Question: I've been searching a while now for a good looking chart visualization solution for my project and I finally found it (<URL>. I also posted this question on the discussion board there but I did not have a reply...
I've been playing around a little with the charts and I really love them. Very smooth and beautiful. There is 1 thing I need a little more information about and that is how I can add ChartSeries at runtime.
EDIT: I managed to add bars on runtime but there is some bug I can't seem to figure out. Let's start with an image:

As you can see in the image, the titles on the axis are correct and scale when I scale the window. The problem here are the bars. The bars seem to have a fixed width and don't want to fit on the screen. The way I did this is as follow:
In XAML I placed the control like this:
'''
<chart:StackedColumnChart ChartTitle="Total"
ChartSubTitle="(800)"
Series="{Binding Bars}">
</chart:StackedColumnChart>
'''
In my code behind I added the Bars like this:
'''
using System;
using System.Collections.Generic;
using De.TorstenMandelkow.MetroChart;
using System.Collections.ObjectModel;
namespace AutoShop
{
class OccupationChartGroupViewModel
{
public OccupationChartGroupViewModel()
{
List<Tuple<string, int, double>> reqProdHoursPerWeek = DbServiceSegmentRequirement.GetProdSegReq();
List<Tuple<string, int, double>> reqPlanHoursPerWeek = DbServiceSegmentRequirement.GetPlanSegReq();
List<Tuple<string, int, double>> reqRepairHoursPerWeek = DbServiceSegmentRequirement.GetRepairSegReq();
List<Tuple<string, int, double>> reqHoursPerWeek = new List<Tuple<string, int, double>>();
reqHoursPerWeek.AddRange(reqProdHoursPerWeek);
reqHoursPerWeek.AddRange(reqPlanHoursPerWeek);
reqHoursPerWeek.AddRange(reqRepairHoursPerWeek);
reqHoursPerWeek.Sort();
switch (reqHoursPerWeek[0].Item2.ToString())
{
case "0":
if (reqHoursPerWeek[1].Item2.ToString() != "1")
reqHoursPerWeek.Add(new Tuple<string, int, double>(reqHoursPerWeek[0].Item1, 1, 0.0));
else
if (reqHoursPerWeek[1].Item1 != reqHoursPerWeek[0].Item1)
reqHoursPerWeek.Add(new Tuple<string, int, double>(reqHoursPerWeek[0].Item1, 1, 0.0));
break;
case "1":
reqHoursPerWeek.Add(new Tuple<string, int, double>(reqHoursPerWeek[0].Item1, 0, 0.0));
if (reqHoursPerWeek[1].Item2.ToString() != "2")
reqHoursPerWeek.Add(new Tuple<string, int, double>(reqHoursPerWeek[0].Item1, 2, 0.0));
else
if (reqHoursPerWeek[1].Item1 != reqHoursPerWeek[0].Item1)
reqHoursPerWeek.Add(new Tuple<string, int, double>(reqHoursPerWeek[0].Item1, 2, 0.0));
break;
case "2":
reqHoursPerWeek.Add(new Tuple<string, int, double>(reqHoursPerWeek[0].Item1, 0, 0.0));
reqHoursPerWeek.Add(new Tuple<string, int, double>(reqHoursPerWeek[0].Item1, 1, 0.0));
break;
default: break;
}
reqHoursPerWeek.Sort();
Bars = new ObservableCollection<De.TorstenMandelkow.MetroChart.ChartSeries>();
ObservableCollection<TestClass> blocks = new ObservableCollection<TestClass>();
foreach (Tuple<string, int, double> reqHours in reqHoursPerWeek)
{
string group = reqHours.Item2.ToString() == "2" ? "Order1" : reqHours.Item2.ToString() == "1" ? "Order2" : reqHours.Item2.ToString() == "0" ? "Order3" : "Unknown";
blocks.Add(new TestClass() { Category = group, Number = reqHours.Item3 });
if (reqHoursPerWeek.IndexOf(reqHours) + 1 < reqHoursPerWeek.Count)
{
if (reqHours.Item1 != reqHoursPerWeek[reqHoursPerWeek.IndexOf(reqHours) + 1].Item1)
{
ChartSeries chartSerie = new ChartSeries();
chartSerie.SeriesTitle = reqHours.Item1;
chartSerie.DisplayMember = "Category";
chartSerie.ValueMember = "Number";
chartSerie.ItemsSource = blocks;
Bars.Add(chartSerie);
blocks = new ObservableCollection<TestClass>();
}
}
else
{
ChartSeries chartSerie = new ChartSeries();
chartSerie.SeriesTitle = reqHours.Item1;
chartSerie.DisplayMember = "Category";
chartSerie.ValueMember = "Number";
chartSerie.ItemsSource = blocks;
Bars.Add(chartSerie);
}
}
}
public ObservableCollection<ChartSeries> Bars { get; private set; }
}
// class which represent a data point in the chart
public class TestClass
{
public string Category { get; set; }
public double Number { get; set; }
}
}
'''
Lastly, the error I get on design time in the XAML viewer is this one:
'''
**NullReferenceException: Object reference not set to an instance of an object.**
**Stacktrace**
at De.TorstenMandelkow.MetroChart.ChartBase.UpdateDataContextOfSeries()
at De.TorstenMandelkow.MetroChart.ChartBase.InternalDataContextChanged()
at De.TorstenMandelkow.MetroChart.ChartBase.DataContextWatcher_Changed(DependencyObject sender, DependencyPropertyChangedEventArgs args)
at System.Windows.DependencyObject.OnPropertyChanged(DependencyPropertyChangedEventArgs e)
at System.Windows.FrameworkElement.OnPropertyChanged(DependencyPropertyChangedEventArgs e)
at System.Windows.DependencyObject.NotifyPropertyChange(DependencyPropertyChangedEventArgs args)
at System.Windows.DependencyObject.UpdateEffectiveValue(EntryIndex entryIndex, DependencyProperty dp, PropertyMetadata metadata, EffectiveValueEntry oldEntry, EffectiveValueEntry& newEntry, Boolean coerceWithDeferredReference, Boolean coerceWithCurrentValue, OperationType operationType)
at System.Windows.DependencyObject.InvalidateProperty(DependencyProperty dp, Boolean preserveCurrentValue)
at System.Windows.Data.BindingExpressionBase.Invalidate(Boolean isASubPropertyChange)
at System.Windows.Data.BindingExpression.TransferValue(Object newValue, Boolean isASubPropertyChange)
at System.Windows.Data.BindingExpression.Activate(Object item)
at System.Windows.Data.BindingExpression.AttachToContext(AttachAttempt attempt)
at System.Windows.Data.BindingExpression.MS.Internal.Data.IDataBindEngineClient.AttachToContext(Boolean lastChance)
at MS.Internal.Data.DataBindEngine.Task.Run(Boolean lastChance)
at MS.Internal.Data.DataBindEngine.Run(Object arg)
at MS.Internal.Data.DataBindEngine.OnLayoutUpdated(Object sender, EventArgs e)
at System.Windows.ContextLayoutManager.fireLayoutUpdateEvent()
at System.Windows.ContextLayoutManager.UpdateLayout()
at System.Windows.UIElement.UpdateLayout()
**InnerException: None**
'''
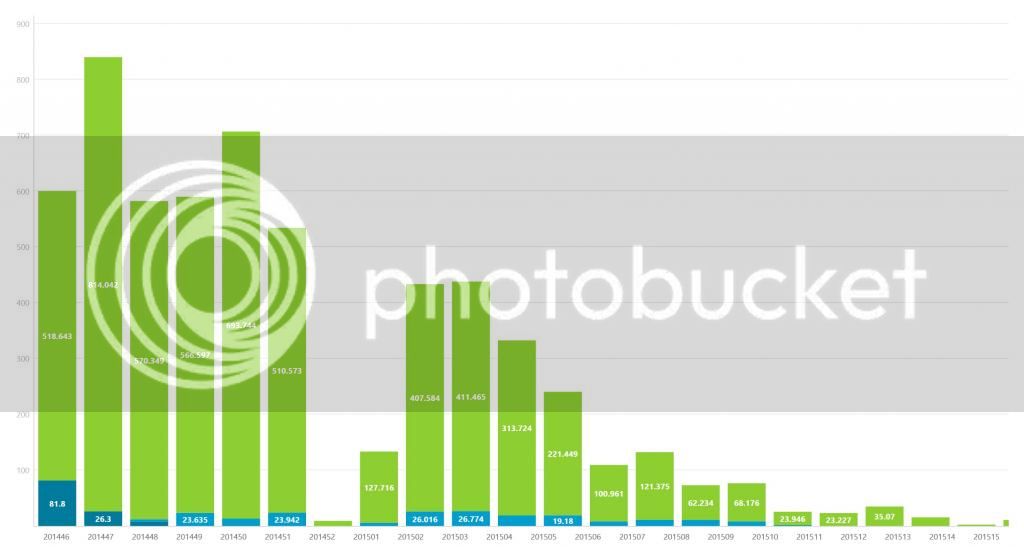
Answer: You are using Series instead of SeriesSource property (I tried using SeriesSource but for some reason the chart is coming out empty). Anyways, the error is actually occurring because the above method is called before MVVM calls the get method of the Series binding, hence getting Series as null in the below definition in the ChartBase.cs . I hope that you have the project inside your solution, else open the code provided by them, update the code, compile and reference the generated dll.
'''
private void UpdateDataContextOfSeries()
{
onApplyTemplateFinished = false;
//ADDED CODE STARTS
if(this.Series != null)
{
//ADDED CODE ENDS
foreach (var newItem in this.Series)
{
if (newItem is FrameworkElement)
{
(newItem as FrameworkElement).DataContext = this.DataContext;
}
}
onApplyTemplateFinished = true;
UpdateSeries();
//ADDED CODE STARTS
}
//ADDED CODE ENDS
}
'''
Just need to check if the series is null before running the loop and applying updates. This method is also called once the series is Get'ed.